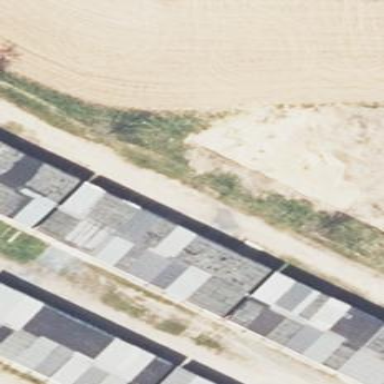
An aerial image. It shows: Row of garages with flat grey roofs.